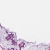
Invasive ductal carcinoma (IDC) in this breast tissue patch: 1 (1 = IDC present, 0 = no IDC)